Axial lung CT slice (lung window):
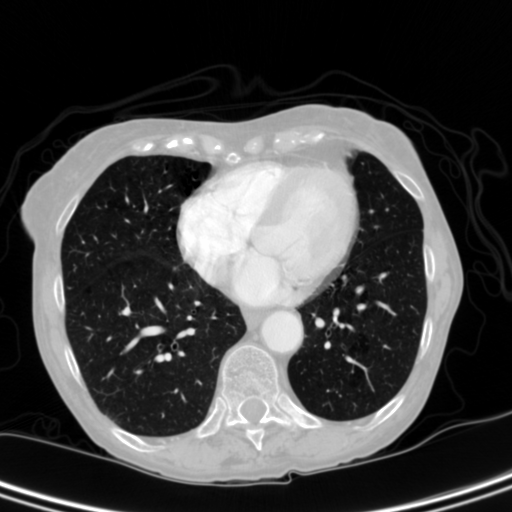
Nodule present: no